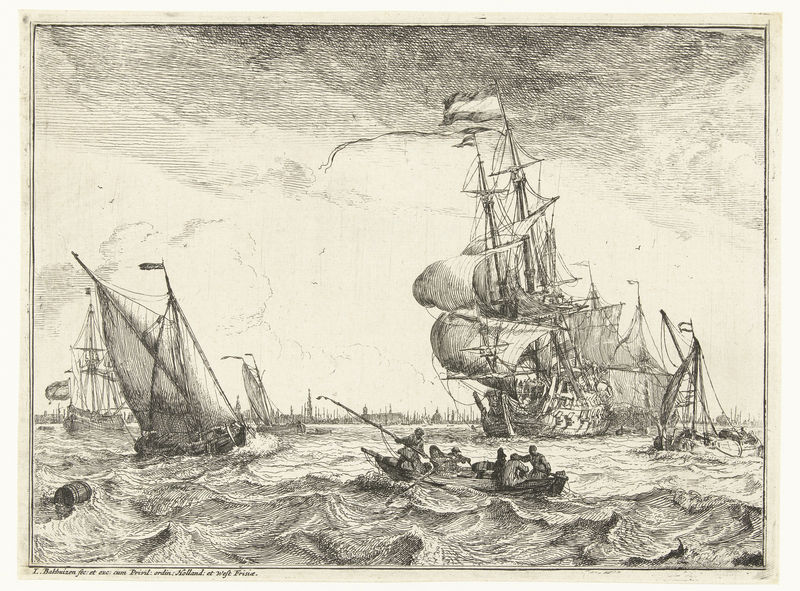
Titel: Gezicht op het IJ met roeiboot
Künstler: Ludolf Bakhuysen
Standort: Amsterdam
Institution: Rijksmuseum
Schlagwörter: himmel, meer, wasser, stadt, zeichnung, boot, spanien, schiffe, schrift, segel, wellen, fahne, schiffbruch, seestück, sturm, fass, rettungsboot, s